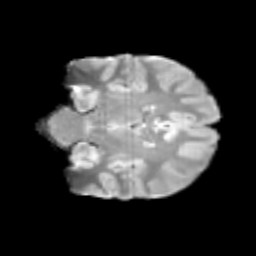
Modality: T2w
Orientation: coronal
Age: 11
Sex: male
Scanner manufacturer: siemens
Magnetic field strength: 3 T
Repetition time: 3.8 s
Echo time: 0.07 s